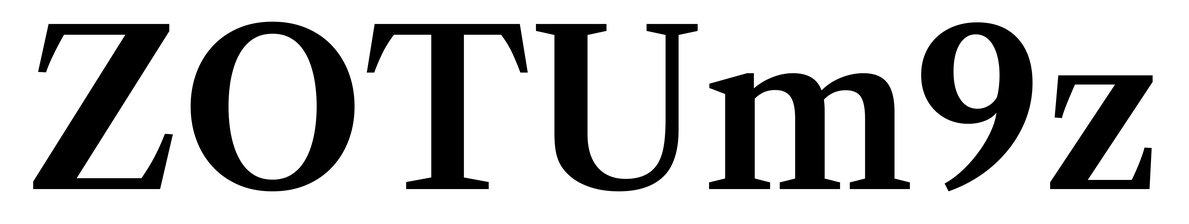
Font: LibreCaslonText_SemiBold